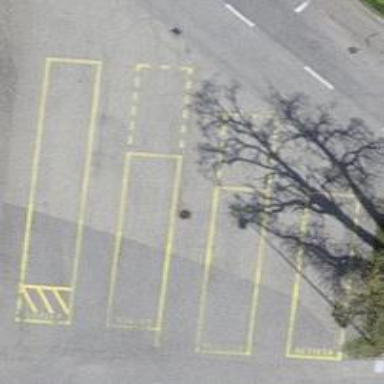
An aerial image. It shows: Bus stop equipped with public transport stop position.